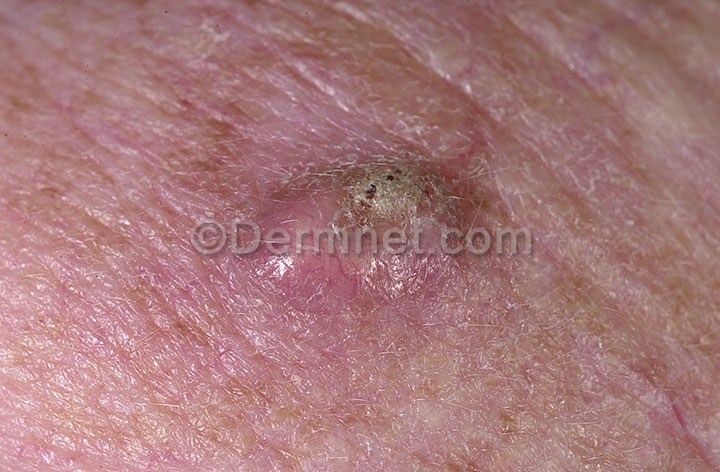
Disease: Seborrheic Keratoses and other Benign Tumors